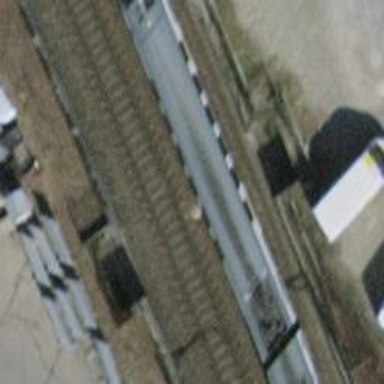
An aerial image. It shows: Single-track electrified railway with contact line.